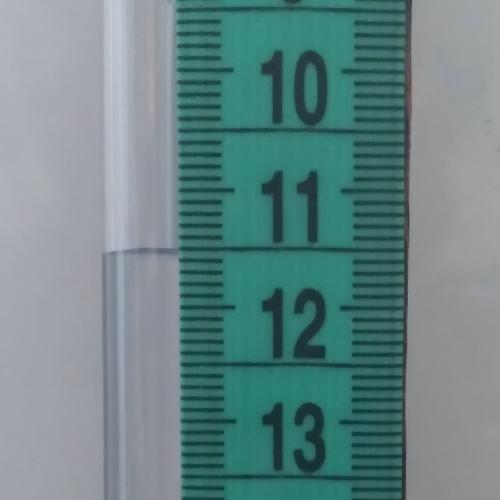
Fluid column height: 11.5 cm